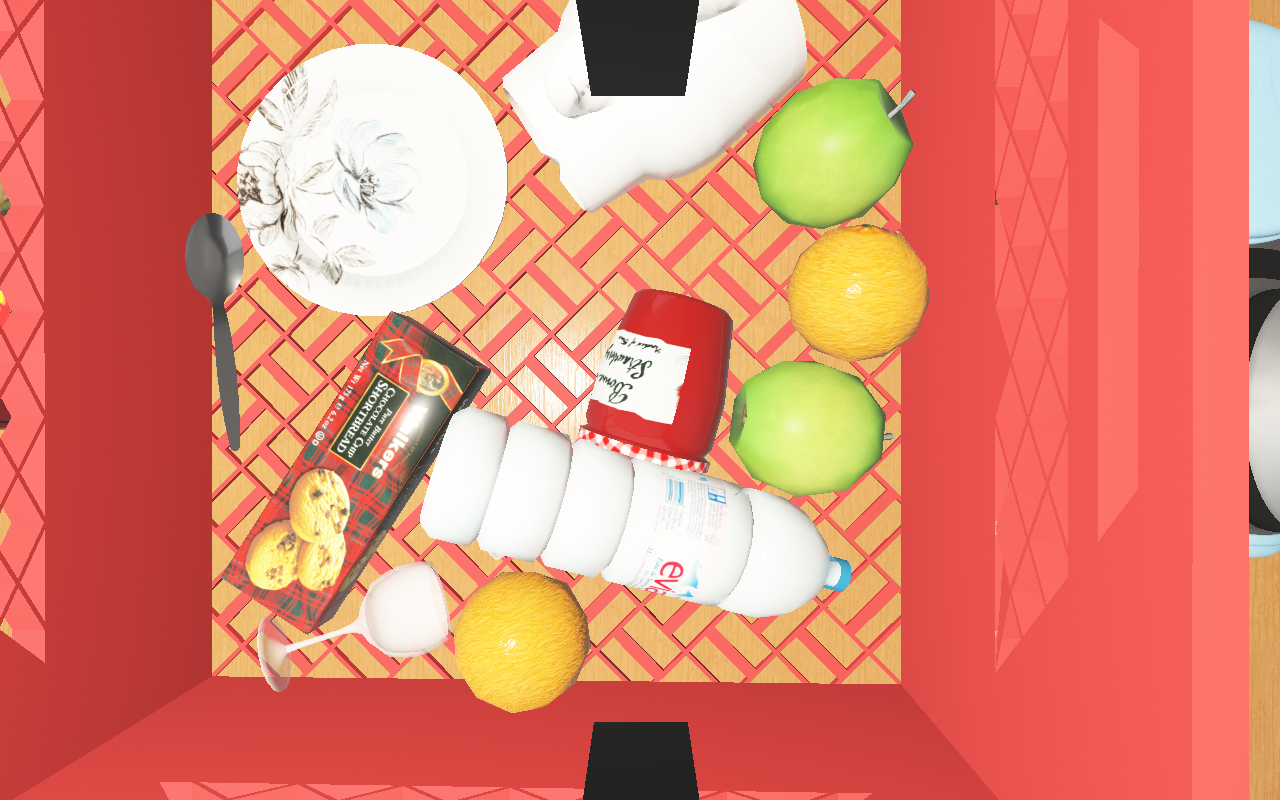
Objects in the scene:
apple
apple
orange
orange
plate
jam jar
cereal box
biscuit box